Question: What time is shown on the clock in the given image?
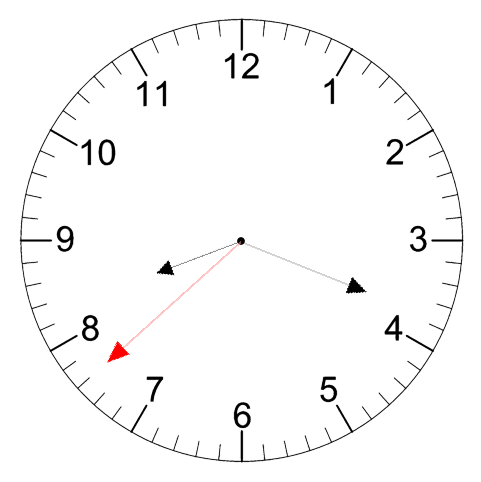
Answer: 08:18:38